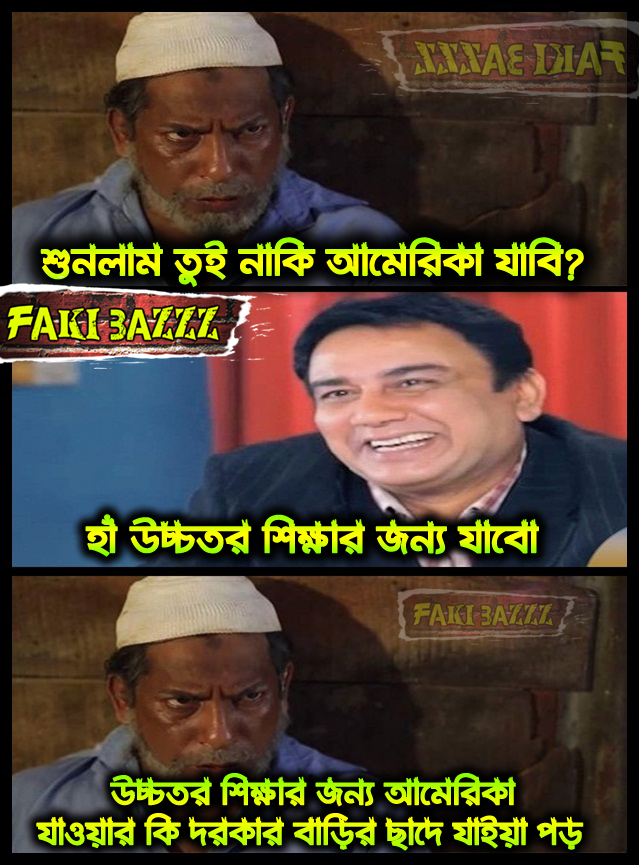
Caption: শুনলাম তুই নাকি আমেরিকা যাবি? হা উচ্চতর শিক্ষার জন্য যাবো উচ্চতর শিক্ষার জন্য আমেরিকা যাওয়ার কি দরকার বাড়ির ছাদে যাইয়া পড়
Label: non-hate